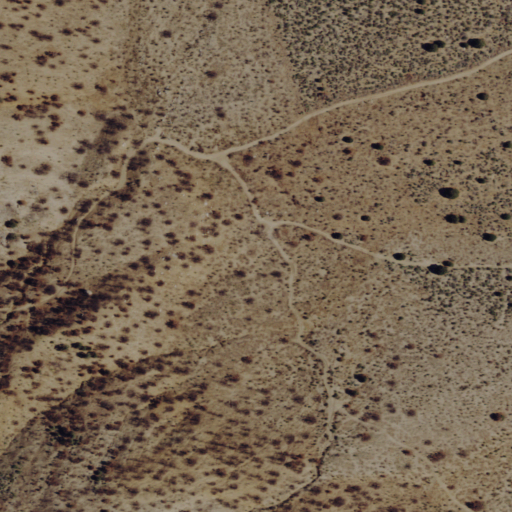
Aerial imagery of valley in Nevada named Wedertz Canyon containing grassland and shrub